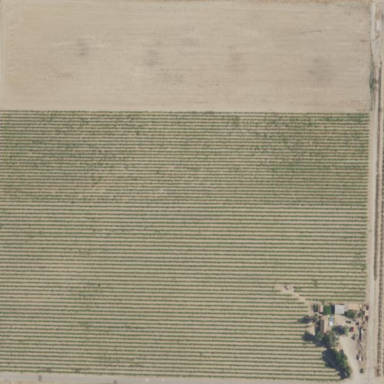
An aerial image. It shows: Vineyard where grapes are grown.